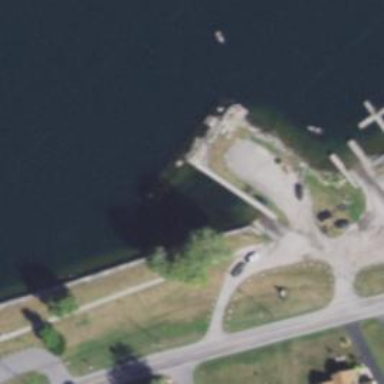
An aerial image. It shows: Dock located along the waterway.